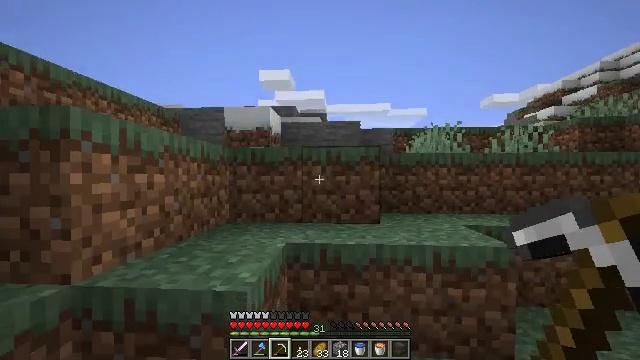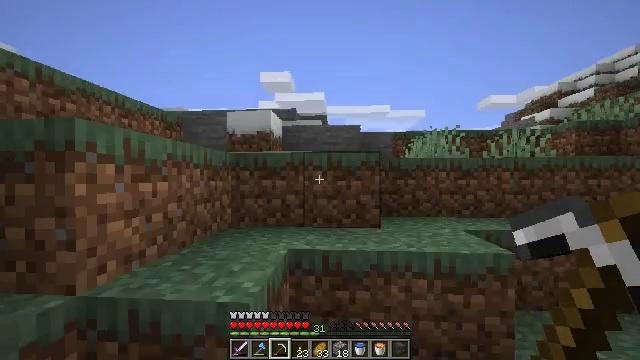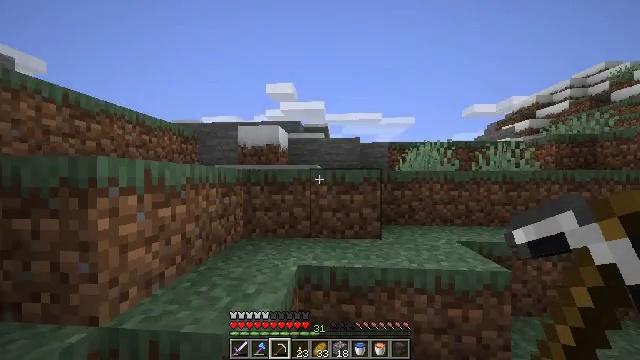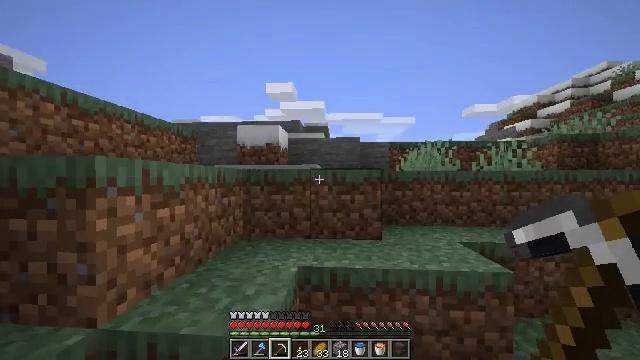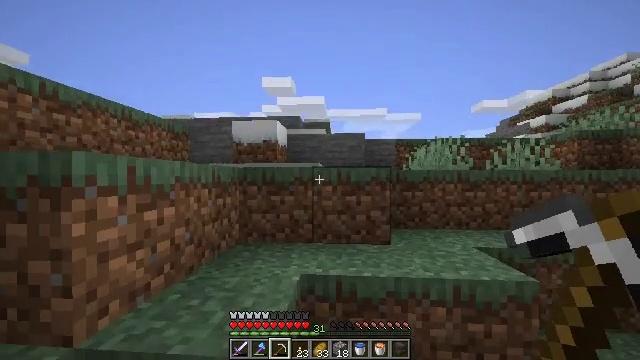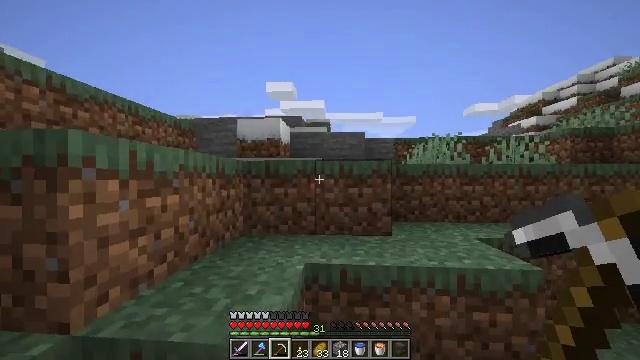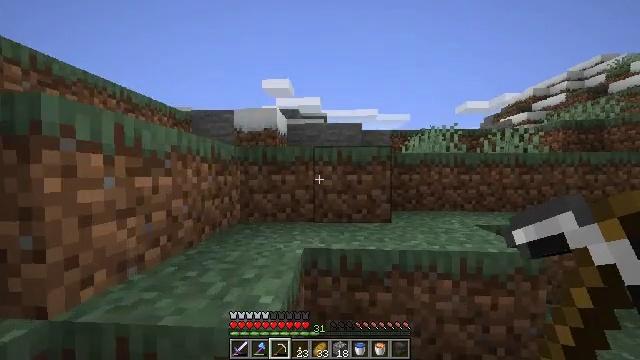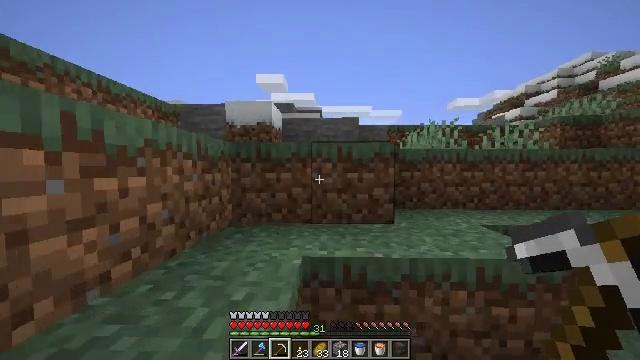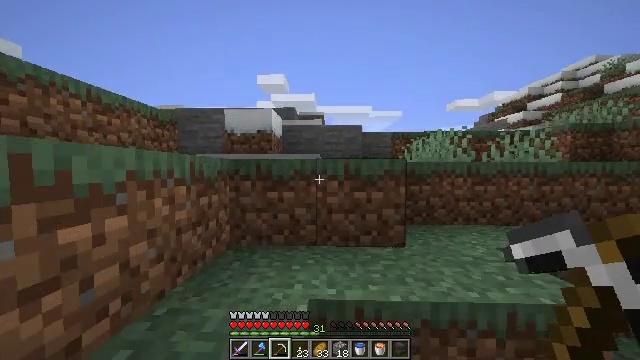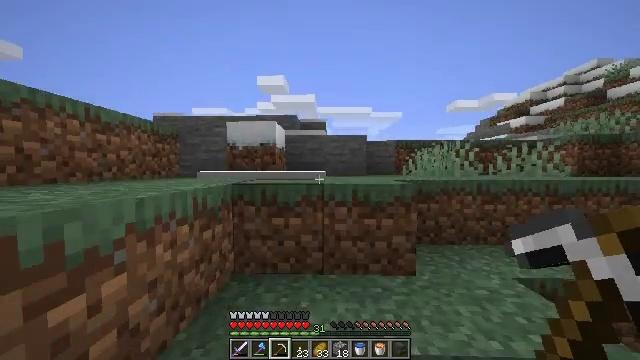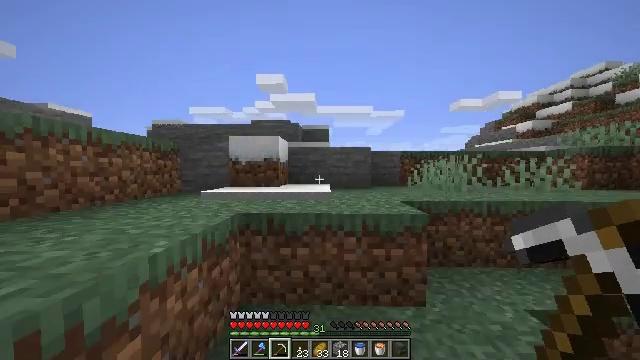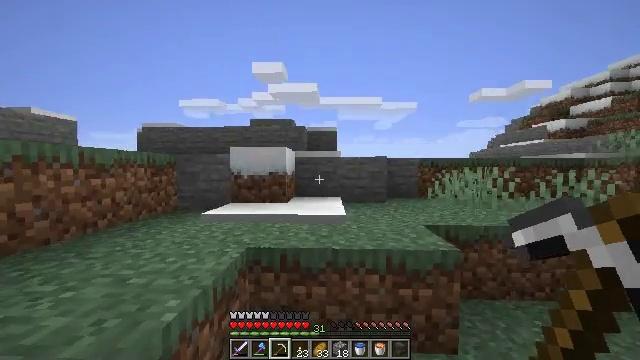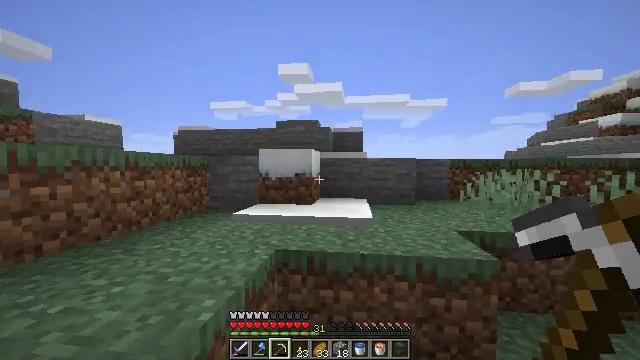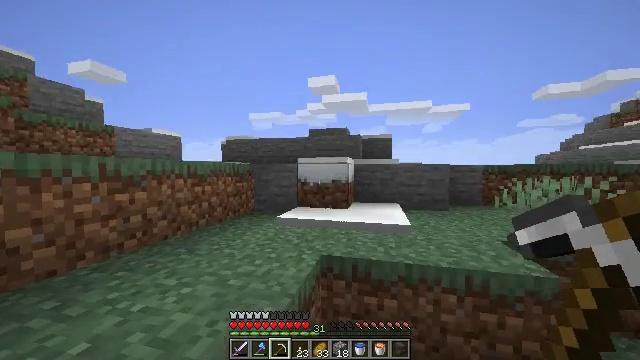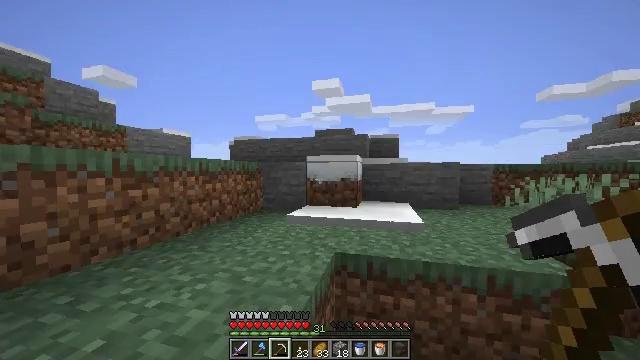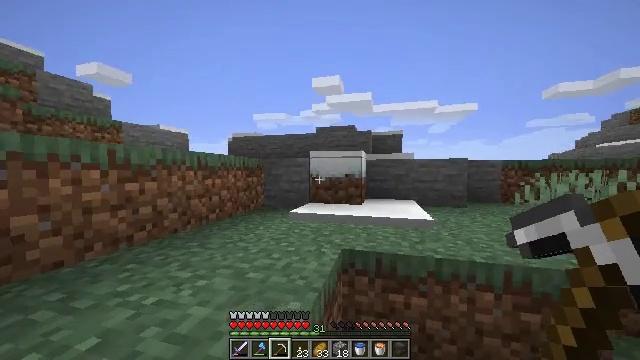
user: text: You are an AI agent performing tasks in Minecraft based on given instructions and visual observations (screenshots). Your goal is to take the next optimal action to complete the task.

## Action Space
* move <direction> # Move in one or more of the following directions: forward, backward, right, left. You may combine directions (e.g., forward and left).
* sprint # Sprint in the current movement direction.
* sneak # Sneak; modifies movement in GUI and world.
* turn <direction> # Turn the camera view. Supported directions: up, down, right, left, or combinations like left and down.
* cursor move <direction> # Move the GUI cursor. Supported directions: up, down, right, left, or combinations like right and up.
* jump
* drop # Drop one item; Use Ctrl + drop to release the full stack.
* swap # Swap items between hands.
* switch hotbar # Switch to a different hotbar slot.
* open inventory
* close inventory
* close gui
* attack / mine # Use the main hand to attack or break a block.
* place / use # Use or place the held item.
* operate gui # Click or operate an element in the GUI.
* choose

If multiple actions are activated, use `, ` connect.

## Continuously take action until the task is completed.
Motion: motion action
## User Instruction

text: Break the grass block.
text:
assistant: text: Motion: move forward, sprint, jump
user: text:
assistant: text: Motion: move forward, sprint, jump
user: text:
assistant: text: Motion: move forward, sprint, jump
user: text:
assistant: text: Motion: move forward, sprint, jump
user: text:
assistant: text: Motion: move forward, sprint, jump
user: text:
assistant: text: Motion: move forward, sprint, turn right and down, jump
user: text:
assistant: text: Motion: move forward, sprint, turn right and down, jump
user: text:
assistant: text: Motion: move forward and move left, sprint, jump
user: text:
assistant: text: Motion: move forward and move left, sprint, jump
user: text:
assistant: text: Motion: move forward and move left, sprint, jump
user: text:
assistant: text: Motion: move forward and move left, sprint, jump
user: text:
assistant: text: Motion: move forward and move left, sprint, turn left, jump
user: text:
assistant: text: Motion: move forward and move left, sprint, turn left, jump
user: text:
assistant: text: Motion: move forward and move left, sprint, turn left, jump
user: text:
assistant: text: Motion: move forward and move left, sprint, jump
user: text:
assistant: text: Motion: move forward, sprint, jump
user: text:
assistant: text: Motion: move forward, sprint, jump
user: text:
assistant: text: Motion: move forward, sprint, jump
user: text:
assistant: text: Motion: move forward, sprint, jump
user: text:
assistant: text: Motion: move forward, sprint, jump
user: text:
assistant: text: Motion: move forward, sprint, turn down, jump
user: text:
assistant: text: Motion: move forward, sprint, turn down, jump
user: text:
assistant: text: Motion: move forward, sprint, jump
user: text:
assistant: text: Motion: move forward, sprint, jump
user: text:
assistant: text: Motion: move forward, sprint, jump
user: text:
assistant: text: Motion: move forward, sprint, jump
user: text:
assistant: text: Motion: move forward, sprint, turn right, jump
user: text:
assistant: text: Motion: move forward, sprint, turn right, jump
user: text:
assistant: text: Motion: move forward, sprint, turn right, jump
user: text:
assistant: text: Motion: move forward, sprint, jump